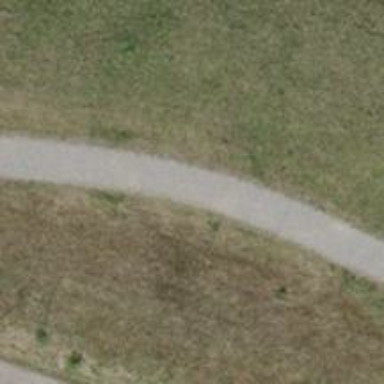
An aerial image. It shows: Path with fine gravel surface.